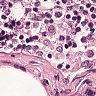
Metastatic tissue present: no